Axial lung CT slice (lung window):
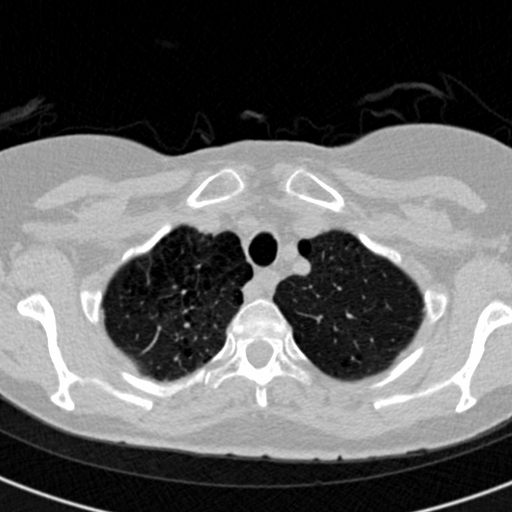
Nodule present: no